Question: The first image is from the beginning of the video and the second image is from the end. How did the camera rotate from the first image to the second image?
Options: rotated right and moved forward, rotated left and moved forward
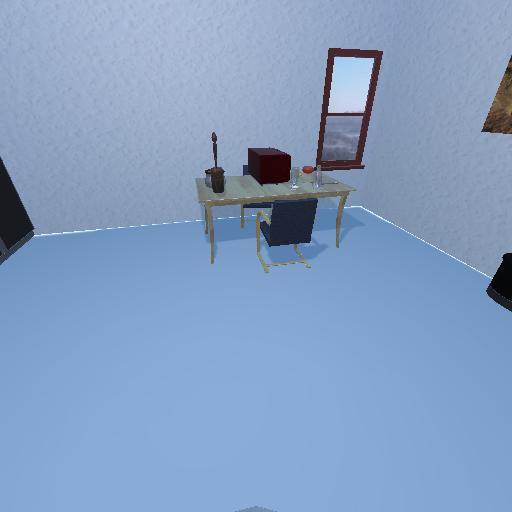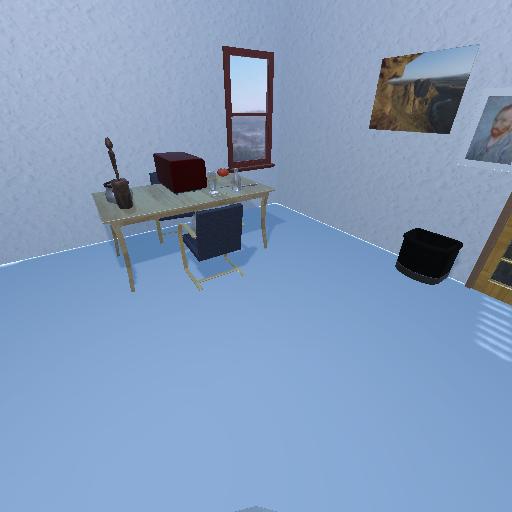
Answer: rotated right and moved forward